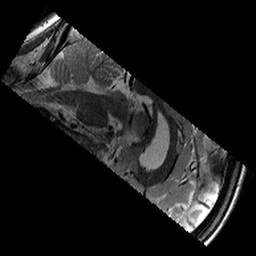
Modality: T2w
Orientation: sagittal
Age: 11
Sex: male
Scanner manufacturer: siemens
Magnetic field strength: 3 T
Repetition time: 9.23 s
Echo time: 0.067 s